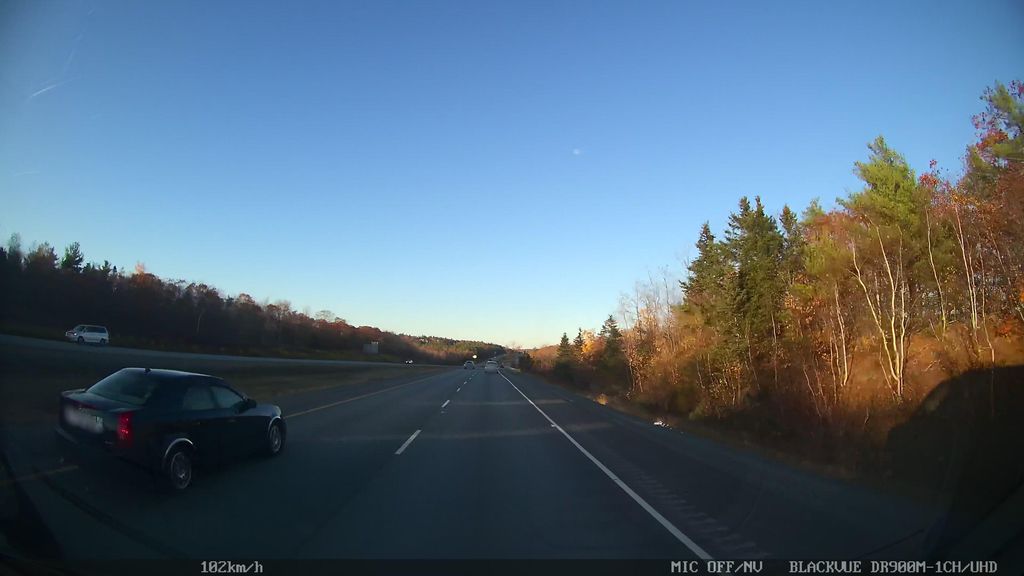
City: halifax